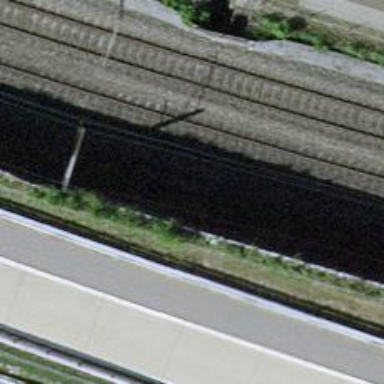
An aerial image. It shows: Path that goes through tunnel.